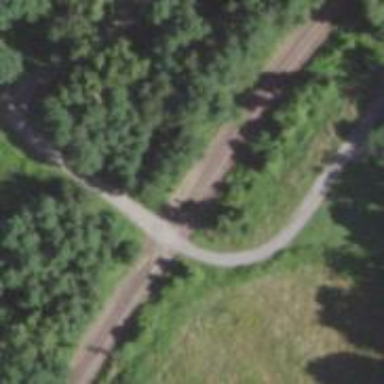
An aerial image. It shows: Asphalt path.